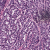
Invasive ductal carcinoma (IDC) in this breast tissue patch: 1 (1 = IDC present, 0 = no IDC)